Field crop: maize
Growth stage: 2
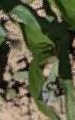
Species: maize